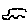
Label: car